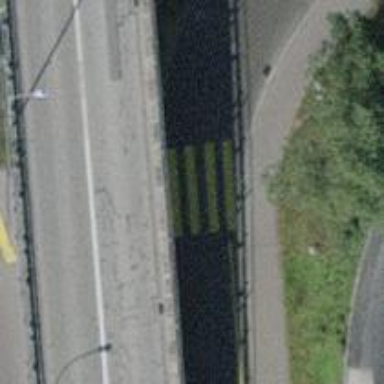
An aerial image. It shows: Uncontrolled road crossing.